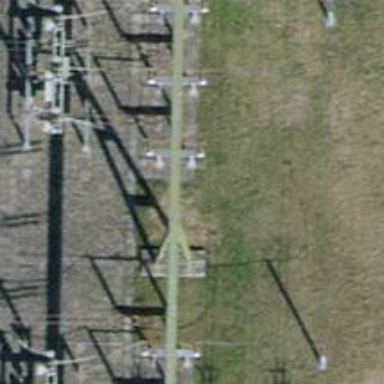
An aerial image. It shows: Insulator used in power equipment.